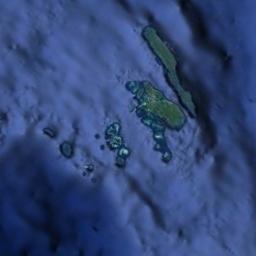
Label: island